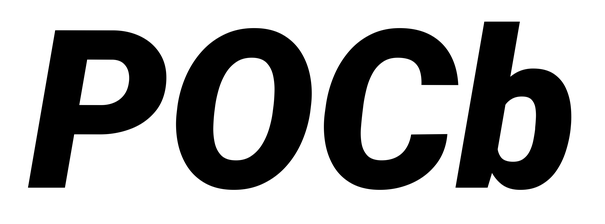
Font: Roboto-Italic_Black_Italic